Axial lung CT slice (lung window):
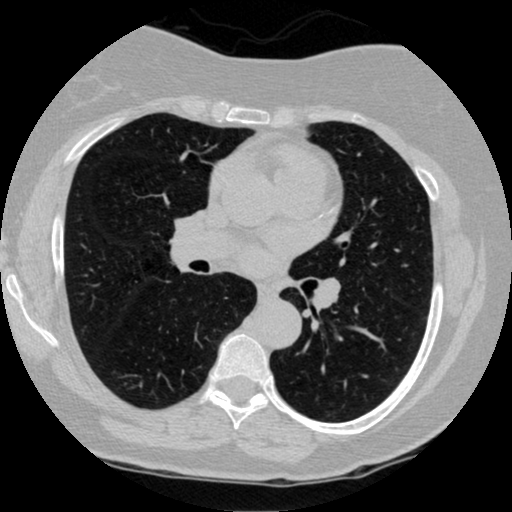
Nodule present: no